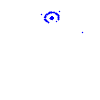
Particle: proton